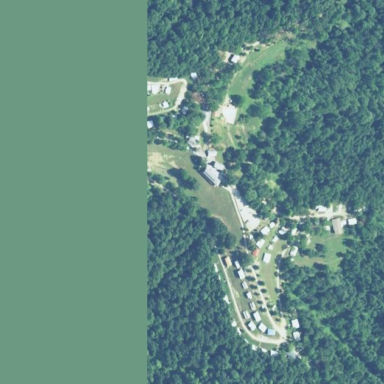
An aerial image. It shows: Campsite designated for tourism.